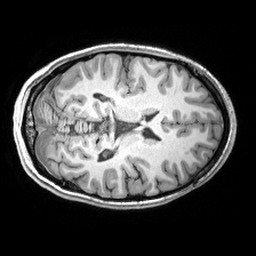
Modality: T1w
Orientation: axial
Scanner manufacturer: siemens
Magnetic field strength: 3 T
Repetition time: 2.53 s
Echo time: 0.00299 s